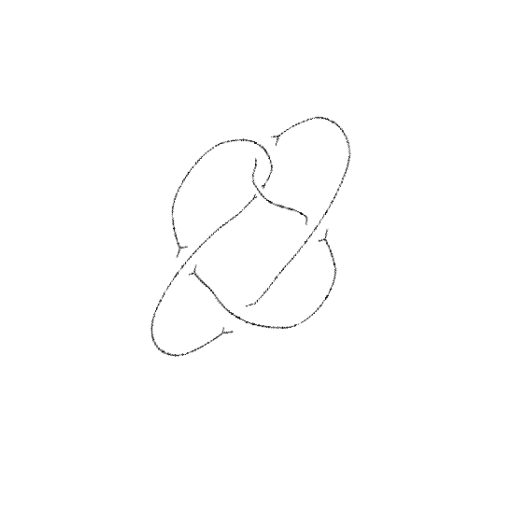
Crossing number: 5